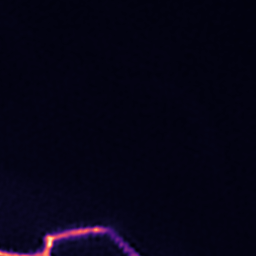
Label: Super-resolution ER image